Interaction volume radius: 5 \u00c5
Interaction volume height: 35 \u00c5
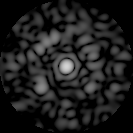
Disorder parameter: 0.775